Question: I want to create a latex table from a pandas DataFrame, but column names are long, and I want to put them vertically, like this:

Currently I am using the 'to_latex' method, but I do not how to rotate the labels.
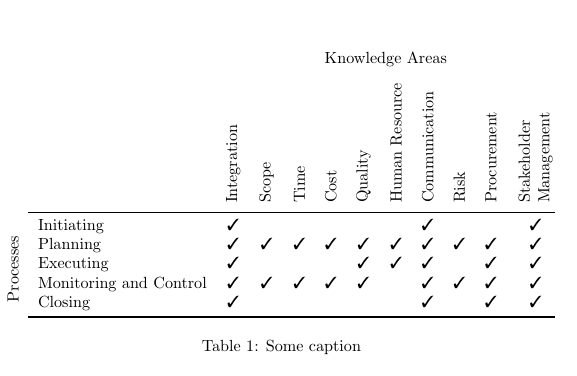
Answer: This should work by creating a new list based on the column names with the latex command to rotate by 90deg and give this list as parameter for the headers:
'''
df.to_latex(escape=False,header=['\rotatebox{90}{' + c + '}' for c in df.columns]))
'''